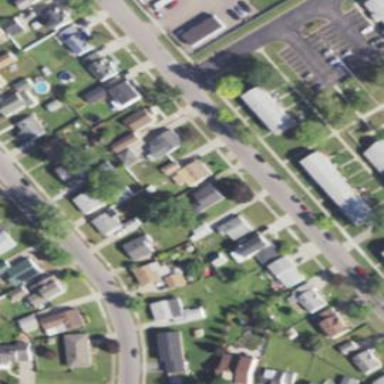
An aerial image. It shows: Residential area consisting of single-family homes.